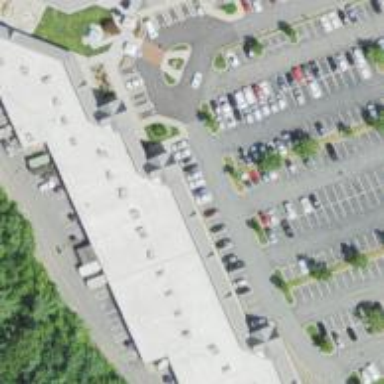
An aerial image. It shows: Retail building.